Question: I'm trying to use a 9-patch drawable as the background of a LinearLayout.
when i add views to the layout in the xml, I see the background just fine in Eclipse graphical layout, but when I launch the app, the background is invisible.
here's the layout code:
'''
<?xml version="1.0" encoding="utf-8"?>
<RelativeLayout xmlns:android="http://schemas.android.com/apk/res/android"
android:layout_width="wrap_content"
android:layout_height="wrap_content" >
<ImageView
android:id="@+id/arrow_up"
android:layout_width="wrap_content"
android:layout_height="wrap_content"
android:src="@drawable/quickaction_arrow_up" />
<ImageView
android:id="@+id/arrow_left"
android:layout_width="wrap_content"
android:layout_height="wrap_content"
android:layout_centerVertical="true"
android:src="@drawable/quickaction_arrow_left" />
<LinearLayout
android:id="@+id/tracks"
android:layout_width="wrap_content"
android:layout_height="wrap_content"
android:layout_below="@id/arrow_up"
android:layout_toRightOf="@id/arrow_left"
android:layout_centerVertical="true"
android:padding="5dp"
android:background="@drawable/action_popup"
android:orientation="vertical" >
<LinearLayout android:layout_width="fill_parent"
android:layout_height="wrap_content"
android:layout_weight="1"
android:orientation="horizontal">
<include layout="@layout/action_item" android:id="@+id/item1"/>
<include layout="@layout/action_item" android:id="@+id/item2"/>
</LinearLayout>
</LinearLayout>
<ImageView
android:id="@+id/arrow_right"
android:layout_width="wrap_content"
android:layout_height="wrap_content"
android:layout_centerVertical="true"
android:layout_toRightOf="@id/tracks"
android:src="@drawable/quickaction_arrow_right" />
<ImageView
android:id="@+id/arrow_down"
android:layout_width="wrap_content"
android:layout_height="wrap_content"
android:layout_below="@id/tracks"
android:src="@drawable/quickaction_arrow_down" />
</RelativeLayout>
'''
and here the code for action_item.xml:
'''
<?xml version="1.0" encoding="utf-8"?>
<LinearLayout
xmlns:android="http://schemas.android.com/apk/res/android"
android:orientation="vertical"
android:layout_width="65dp"
android:layout_height="100dp"
android:gravity="center"
android:clickable="true"
android:padding="5dp"
android:background="@drawable/quickaction_slider_btn">
<ImageView
android:id="@+id/iv_icon"
android:layout_width="fill_parent"
android:layout_height="0dp"
android:scaleType="fitXY"
android:layout_weight="4"/>
<TextView
android:id="@+id/tv_title"
android:layout_width="fill_parent"
android:layout_height="0dp"
android:layout_weight="2"
android:gravity="center"
android:ellipsize="end"
android:textSize="12sp"
android:textColor="#666"/>
</LinearLayout>
'''
Edit:
code snippet where I adding to the layout:
'''
protected void createActionList() {
WindowManager windowManager = (WindowManager)
m_context.getSystemService(Context.WINDOW_SERVICE);
final int screenWidth = windowManager.getDefaultDisplay().getWidth();
final int numItems = mActionItemList.size();
View view;
LinearLayout parent = null;
boolean needNewRow = true;
for( int i = 0; i < numItems; i++ ) {
if( i % m_numOfColumns == 0 && m_numOfColumns > 0 ) {
needNewRow = true;
}
if( needNewRow ) {
parent = new LinearLayout( m_context );
LinearLayout.LayoutParams params = new LinearLayout.LayoutParams( LayoutParams.FILL_PARENT, LayoutParams.WRAP_CONTENT );
parent.setOrientation(LinearLayout.HORIZONTAL);
params.weight = 1;
parent.setLayoutParams( params );
mTrack.addView( parent);
}
view = mAdapter.getView( i, null, parent );
parent.addView(view);
parent.measure( LayoutParams.WRAP_CONTENT, LayoutParams.WRAP_CONTENT );
int padding = mTrack.getPaddingLeft() + mTrack.getPaddingRight();
int parentWidth = parent.getMeasuredWidth() + padding;
int childWidth = parentWidth / parent.getChildCount();
needNewRow = false;
if( parentWidth + childWidth > screenWidth ) {
m_numOfColumns = -1;
needNewRow = true;
}
}
}
'''
and code of the 'mAdapter.getView':
'''
@Override
public View getView(int position, View convertView, ViewGroup parent) {
ActionItem action = (ActionItem)getItem(position);
String title = action.getTitle();
Drawable icon = action.getIcon();
View container = (View) inflater.inflate(R.layout.action_item, parent, false);
ImageView img = (ImageView) container.findViewById(R.id.iv_icon);
TextView text = (TextView) container.findViewById(R.id.tv_title);
if (icon != null) {
img.setImageDrawable(icon);
} else {
img.setVisibility(View.GONE);
}
if (title != null) {
text.setText(title);
} else {
text.setVisibility(View.GONE);
}
final int pos = mChildPos++;
final int actionId = action.getActionId();
container.setOnClickListener(new OnClickListener() {
@Override
public void onClick(View v) {
if (mItemClickListener != null) {
mItemClickListener.onItemClick(MyQuickAction.this, pos, actionId);
}
if (!getActionItem(pos).isSticky()) {
mDidAction = true;
//workaround for transparent background bug
//thx to Roman Wozniak <roman.wozniak@gmail.com>
v.post(new Runnable() {
@Override
public void run() {
dismiss();
}
});
}
}
});
container.setFocusable(true);
container.setClickable(true);
return container;
}
'''
here's the layout background 9-patch drawable:

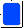
Answer: Change the background from 9-patch to some extra color. And run it through code and without it. Is this new background visible? For my first version is that your 9-patch is probably the list.